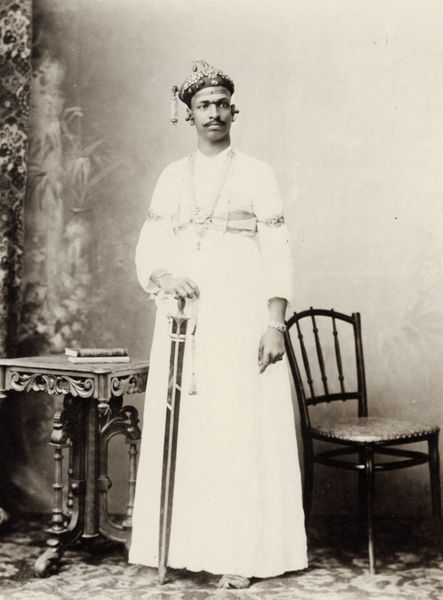
Titel: Prinz
Künstler: Raja Lala Deen Dayal
Schlagwörter: hand, mann, schatten, weiß, grau, holz, hut, kleid, schmuck, schwarz, stuhl, säule, säulen, tisch, zimmer, gürtel, ornament, teppich, alt, bart, kappe, mütze, schnurrbart, wand, stehen, bildnis, hände, möbel, portrait, porträt, vorhang, rauch, sonne, gewand, gold, mantel, pose, reich, sessel, stehend, adel, pflanze, pflanzen, edelsteine, krone, perlen, stock, kopfbedeckung, füße, bücher, lehne, sitz, fußboden, stab, afrika, kette, weis, könig, gardine, jugendstil, schnurbart, tapete, homme, moustache, lesen, ornamente, verzierung, atelier, uhr, lciht, robe, tischchen, palme, quaste, foto, fotografie, photographie, barfuss, eisen, geflecht, buch, ringe, orient, blanc, noir, schwarzweiß, schwert, säbel, canne, chapeau, spazierstock, degen, mosaik, fürst, photo, armband, armreif, porrait, schwarzer, prinz, en pied, riche, blanche, chaise, anglais, bommel, oberlippenbart, ohrschmuck, indien, kopfschmuck, turban, dreifuß, épée, golf, ornat, araber, toge, sultan, studio, roi, bijou, coiffe, collier, costume, guéridon, intérieur, rideau, gestellt, palais, verwundung, türke, kaftan, orientale, mur, sabre, orientalisme, table, indisch, inder, tepisch, gallabia, arabe, noir et blanc, livre, kete, armbanduhr, prince, gewant, scene, orientalishc, bracelet, colonie, maharadscha, colonialisme, colonies, funkel, inde, livres, plante*, sbel, schuck, shnörkle, shwert, tirban, regard, noble, africain, tenue, bijoux, faste, tradition, bague, belecuhtung, maharadjah, exotisme, bureau, montre, maharadja, traditionel, afrique, richesse, algerie, haut rang, hindou\, hindou, indigène, bühcer